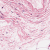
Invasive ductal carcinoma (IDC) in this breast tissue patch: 0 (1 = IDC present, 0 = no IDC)